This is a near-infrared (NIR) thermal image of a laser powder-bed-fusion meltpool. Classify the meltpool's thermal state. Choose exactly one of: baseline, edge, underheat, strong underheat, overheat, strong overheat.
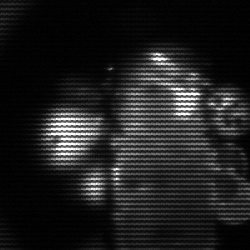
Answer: strong underheat